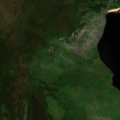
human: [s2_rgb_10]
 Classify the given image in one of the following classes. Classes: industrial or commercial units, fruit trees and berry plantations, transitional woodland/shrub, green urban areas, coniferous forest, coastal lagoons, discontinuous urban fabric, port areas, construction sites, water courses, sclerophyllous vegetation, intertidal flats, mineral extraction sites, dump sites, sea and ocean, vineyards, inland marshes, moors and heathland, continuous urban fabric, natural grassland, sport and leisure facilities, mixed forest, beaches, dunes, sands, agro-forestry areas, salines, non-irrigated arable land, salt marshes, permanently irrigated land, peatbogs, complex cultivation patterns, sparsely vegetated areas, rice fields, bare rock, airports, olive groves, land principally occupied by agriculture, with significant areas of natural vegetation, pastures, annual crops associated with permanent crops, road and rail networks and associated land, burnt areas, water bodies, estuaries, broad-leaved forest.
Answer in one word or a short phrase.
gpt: broad-leaved forest, natural grassland, moors and heathland, water bodies